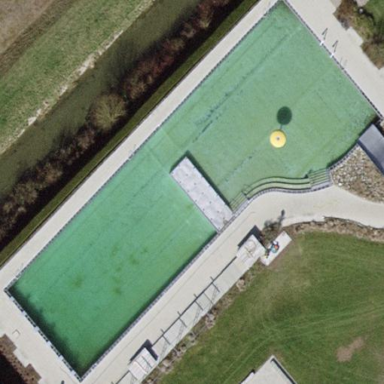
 perfect for swimming and other water activities."